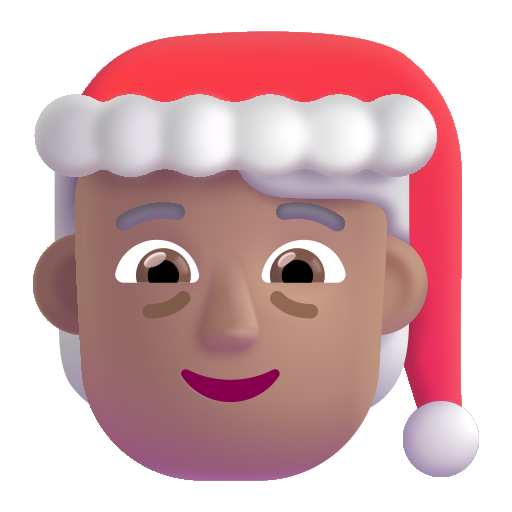
mx claus color